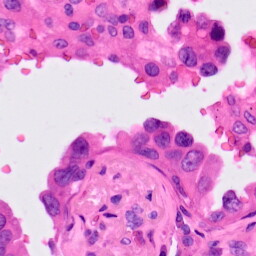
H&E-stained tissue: Lung